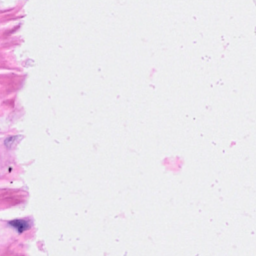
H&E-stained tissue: Breast